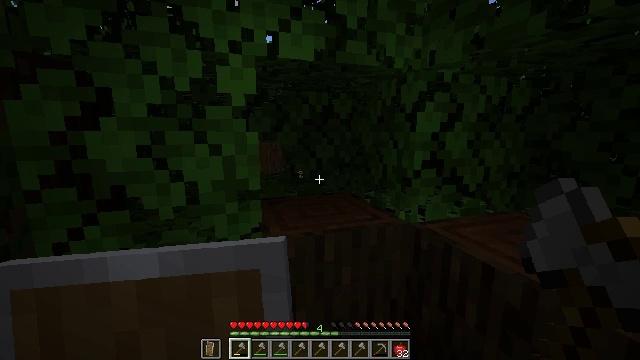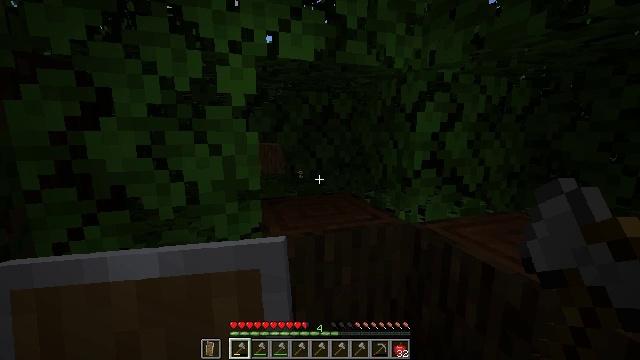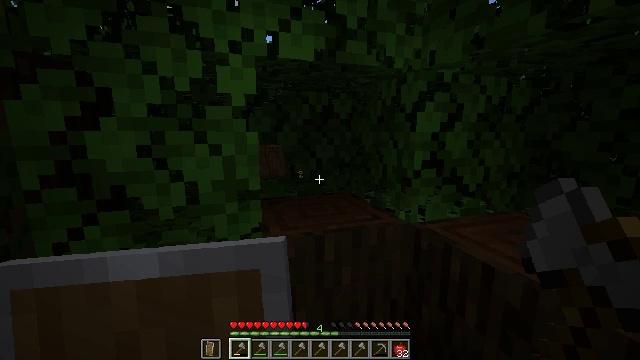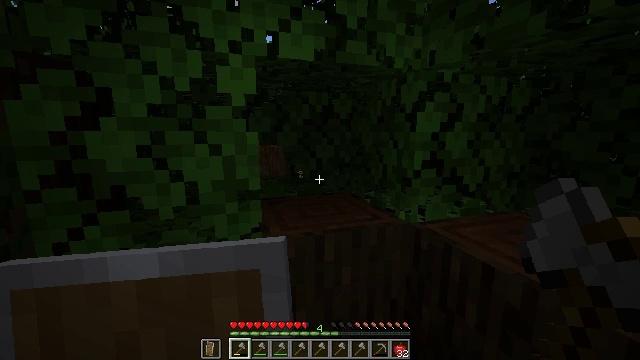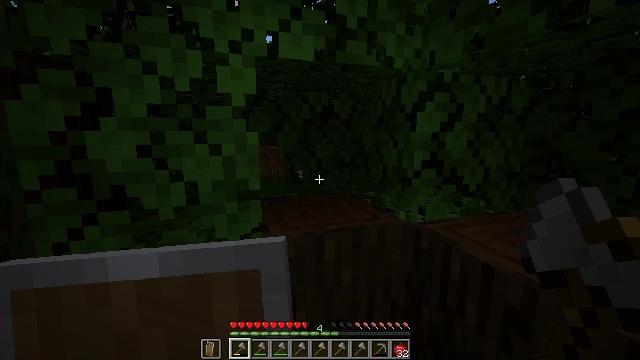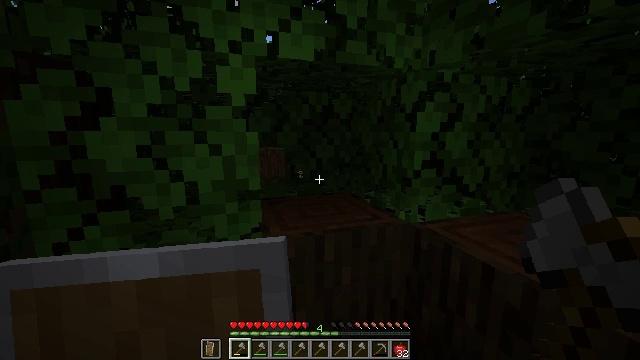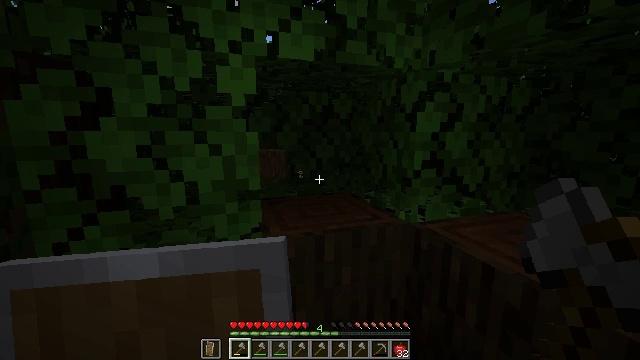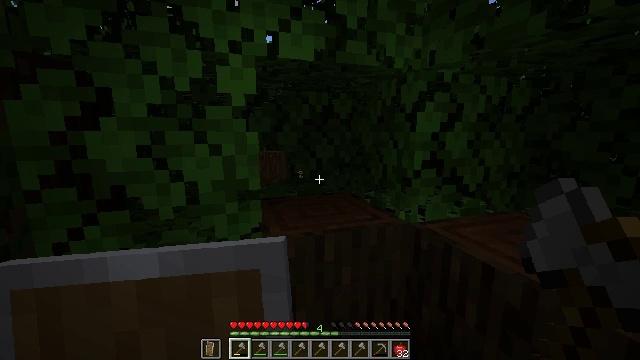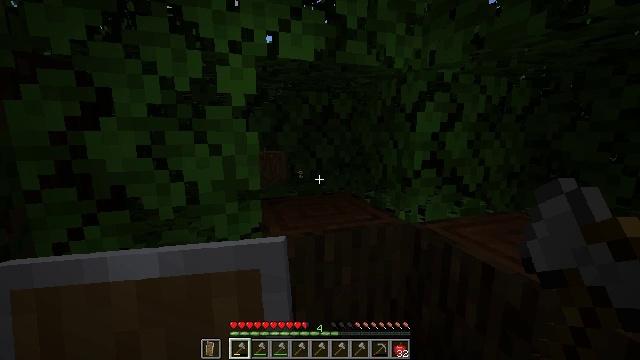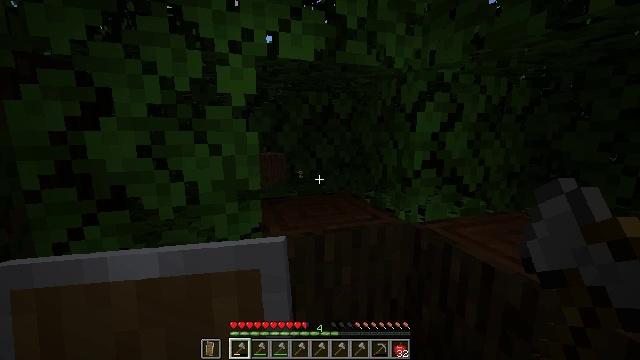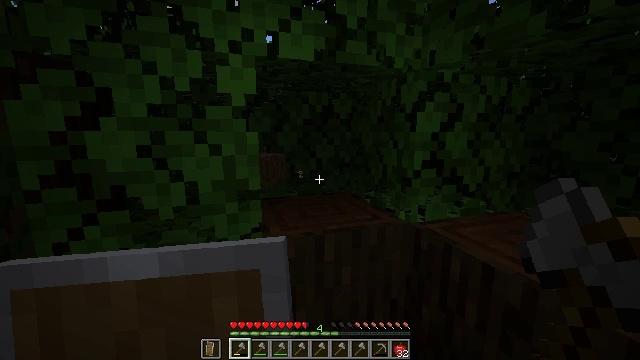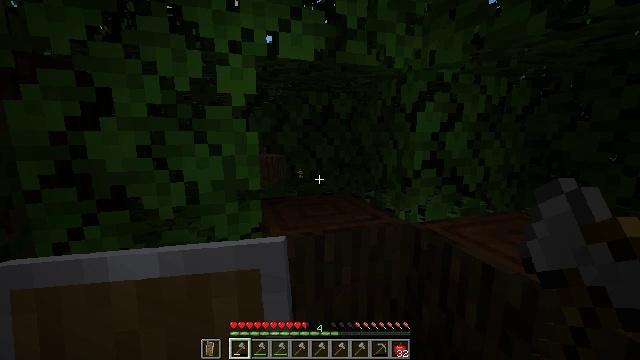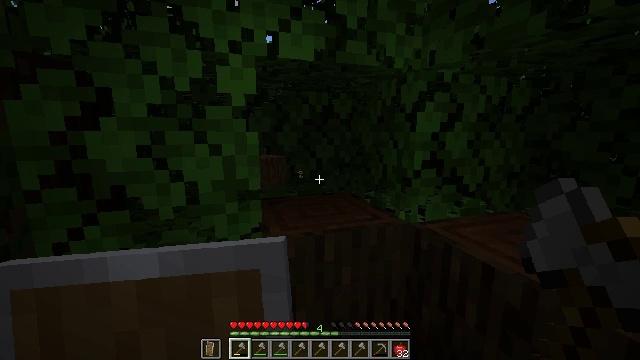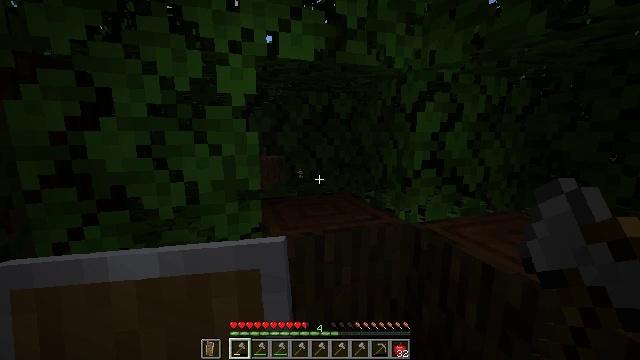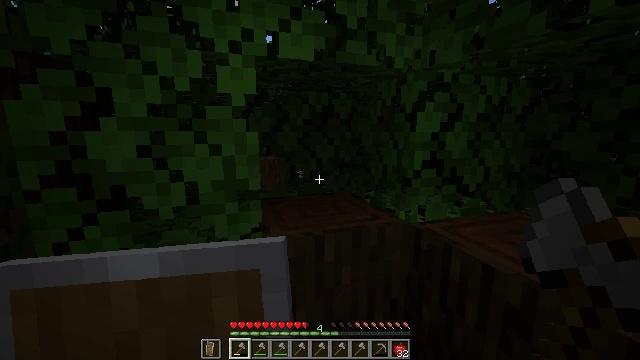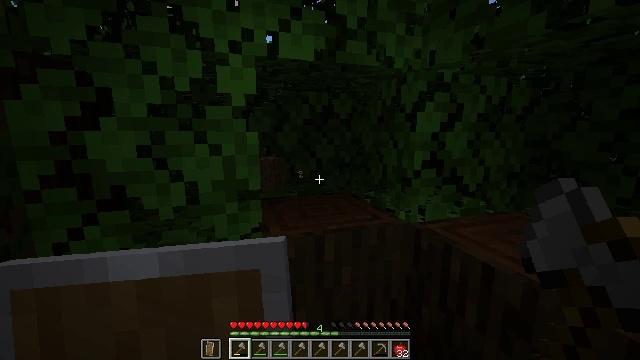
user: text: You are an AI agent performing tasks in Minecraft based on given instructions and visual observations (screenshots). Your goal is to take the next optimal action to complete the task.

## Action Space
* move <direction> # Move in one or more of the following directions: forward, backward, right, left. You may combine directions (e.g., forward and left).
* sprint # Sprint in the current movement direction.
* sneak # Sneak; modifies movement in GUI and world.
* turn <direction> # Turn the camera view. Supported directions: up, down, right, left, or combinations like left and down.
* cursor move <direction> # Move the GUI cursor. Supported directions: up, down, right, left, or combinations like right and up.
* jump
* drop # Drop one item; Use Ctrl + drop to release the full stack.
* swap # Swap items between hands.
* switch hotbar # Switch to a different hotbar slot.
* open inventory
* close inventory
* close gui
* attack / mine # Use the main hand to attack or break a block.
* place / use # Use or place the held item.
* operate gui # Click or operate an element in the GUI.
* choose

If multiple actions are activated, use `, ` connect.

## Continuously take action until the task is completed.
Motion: motion action
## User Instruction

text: Harvest dark oak log for resources.
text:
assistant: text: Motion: no_op
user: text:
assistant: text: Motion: no_op
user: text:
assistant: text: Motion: no_op
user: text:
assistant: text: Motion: no_op
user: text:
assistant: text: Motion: no_op
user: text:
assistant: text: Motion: no_op
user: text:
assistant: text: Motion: no_op
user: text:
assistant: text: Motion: no_op
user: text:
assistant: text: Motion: no_op
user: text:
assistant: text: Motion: no_op
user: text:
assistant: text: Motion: no_op
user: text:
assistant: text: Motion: no_op
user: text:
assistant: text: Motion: no_op
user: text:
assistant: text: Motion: no_op
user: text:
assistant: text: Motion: no_op
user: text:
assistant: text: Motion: no_op
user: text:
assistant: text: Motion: no_op
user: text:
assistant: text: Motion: no_op
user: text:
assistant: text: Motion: no_op
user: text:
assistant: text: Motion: no_op
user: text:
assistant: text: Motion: no_op
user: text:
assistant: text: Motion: no_op
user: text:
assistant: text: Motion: no_op
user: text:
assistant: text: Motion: no_op
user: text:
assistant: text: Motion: no_op
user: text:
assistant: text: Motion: no_op
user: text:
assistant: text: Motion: no_op
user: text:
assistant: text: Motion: no_op
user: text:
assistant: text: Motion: no_op
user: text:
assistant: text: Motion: no_op